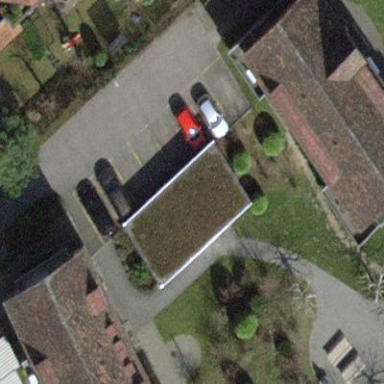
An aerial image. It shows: Shed.